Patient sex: F
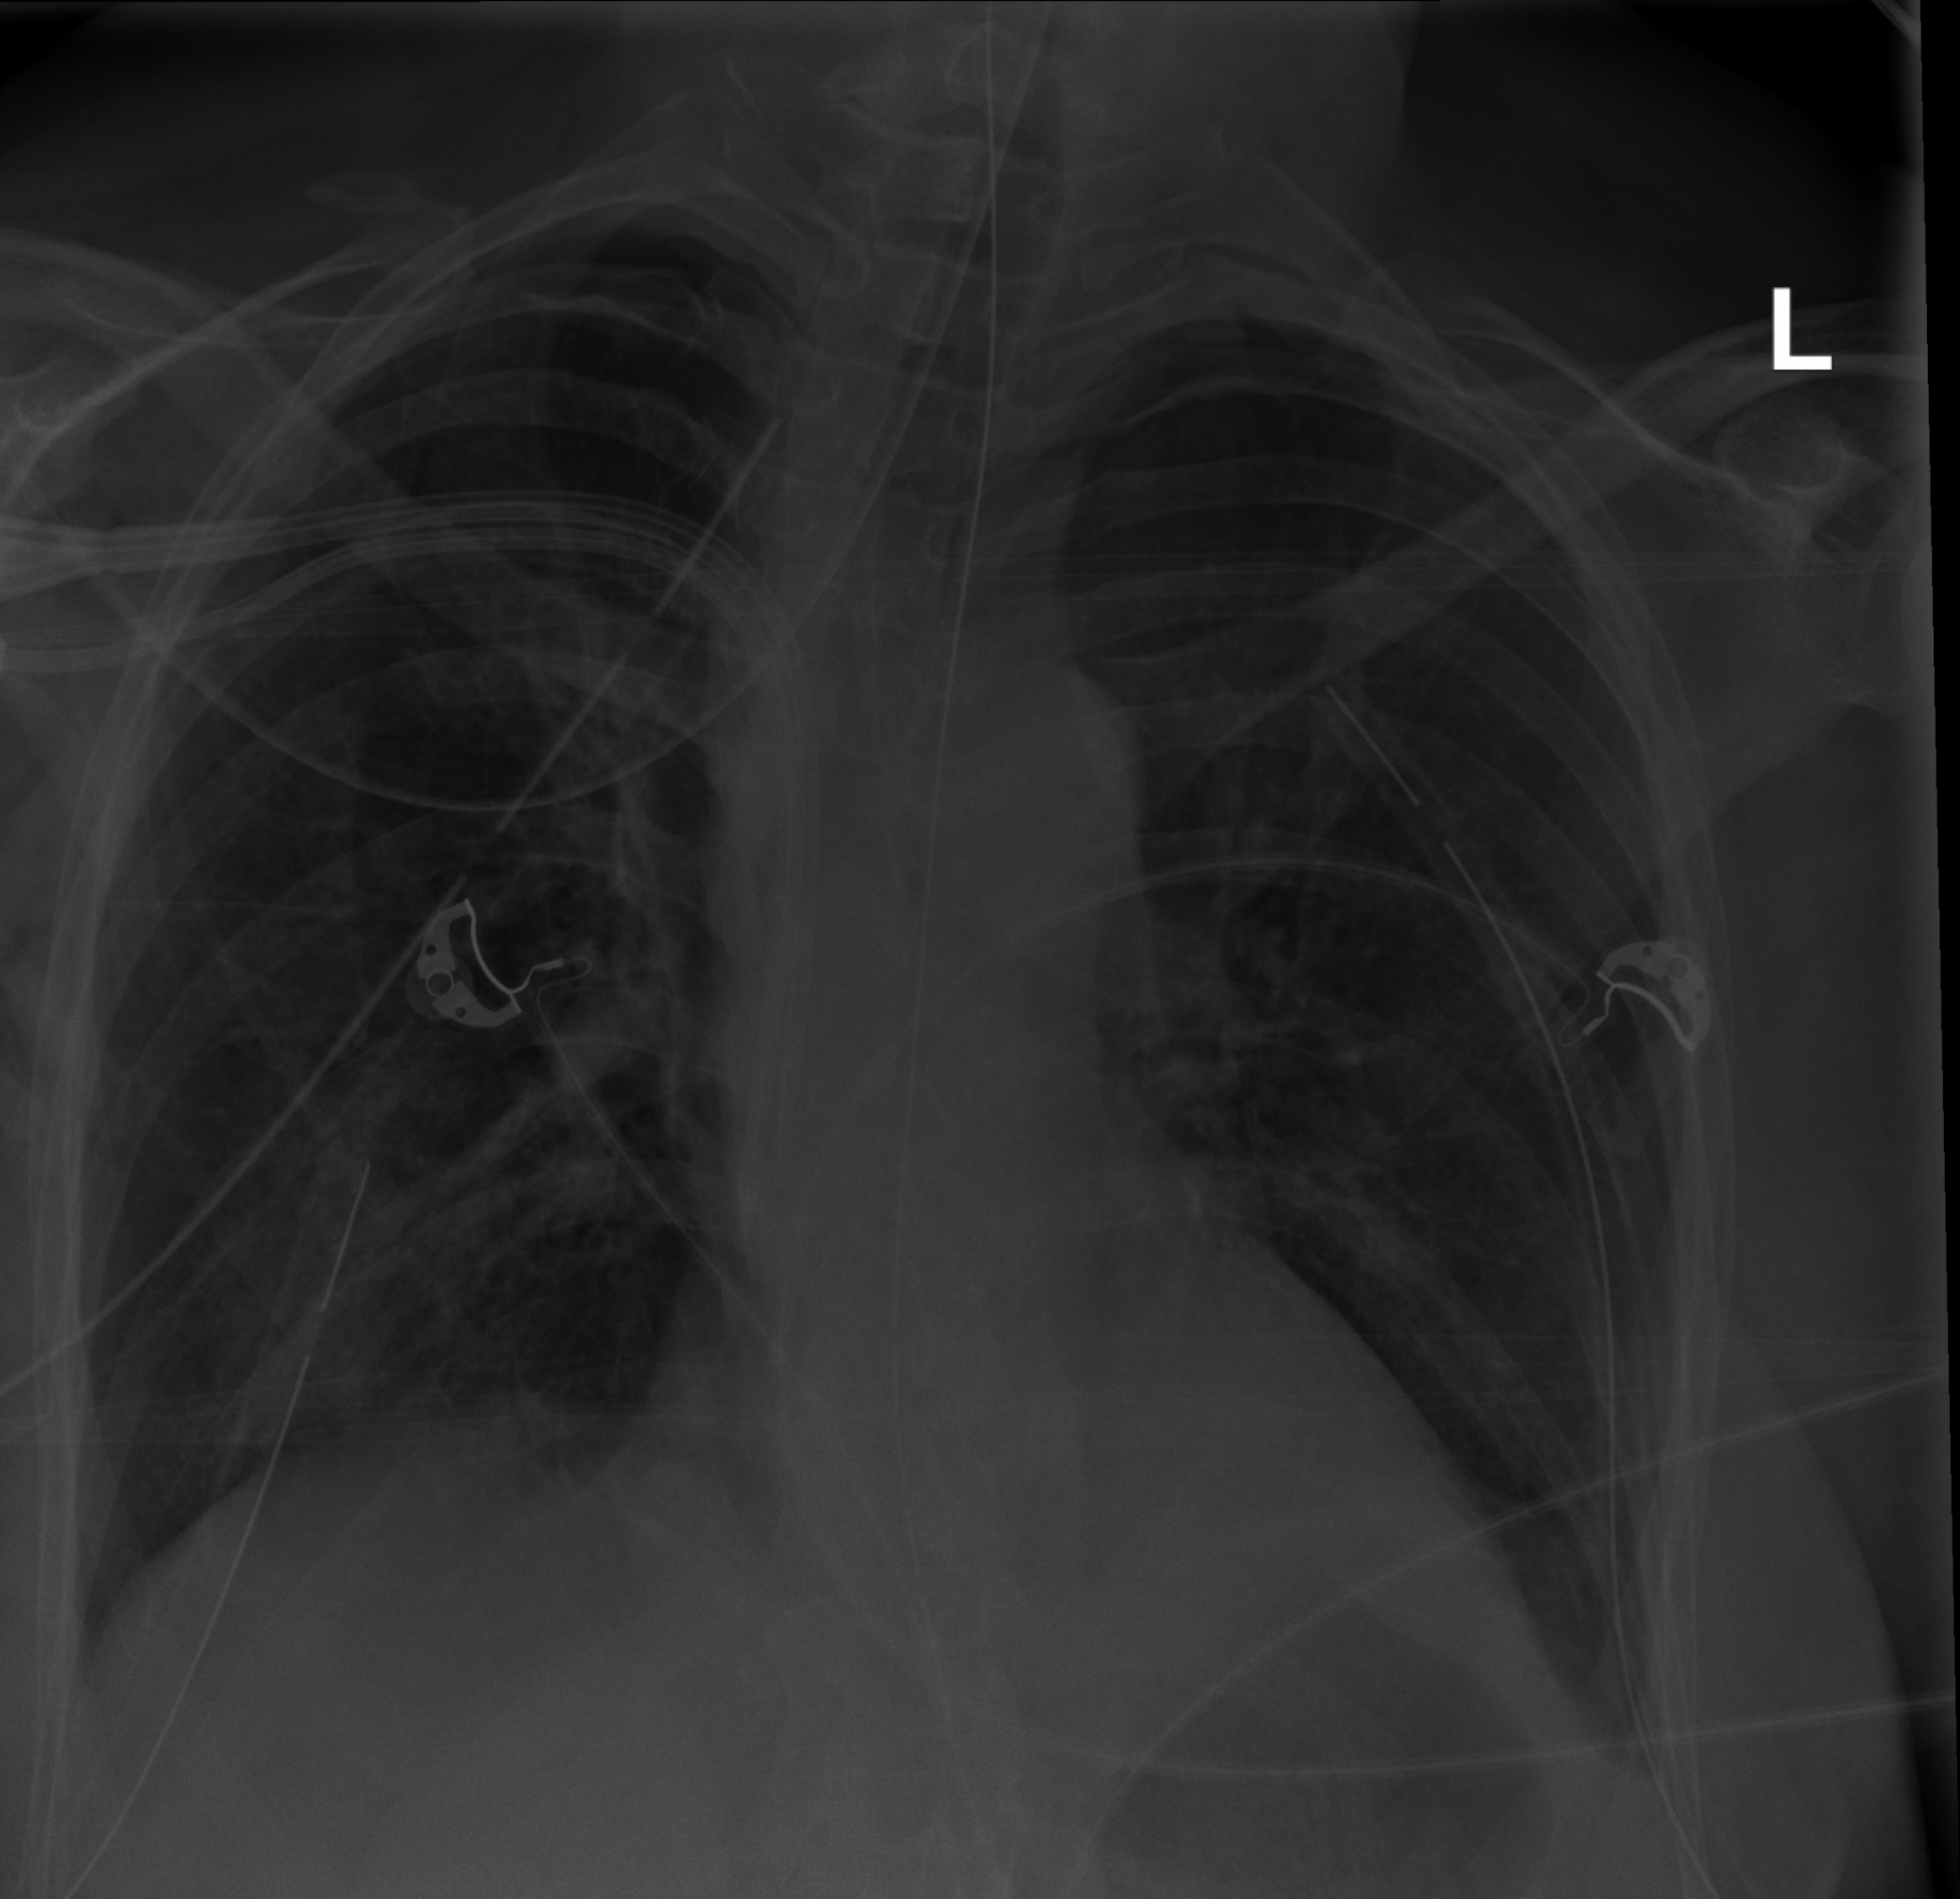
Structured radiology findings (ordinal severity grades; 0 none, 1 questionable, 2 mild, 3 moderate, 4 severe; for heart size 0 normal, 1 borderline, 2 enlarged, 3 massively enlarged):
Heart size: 0
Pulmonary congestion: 0
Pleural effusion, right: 0
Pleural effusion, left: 1
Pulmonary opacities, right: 2
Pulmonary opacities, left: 2
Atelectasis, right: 2
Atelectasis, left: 2